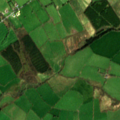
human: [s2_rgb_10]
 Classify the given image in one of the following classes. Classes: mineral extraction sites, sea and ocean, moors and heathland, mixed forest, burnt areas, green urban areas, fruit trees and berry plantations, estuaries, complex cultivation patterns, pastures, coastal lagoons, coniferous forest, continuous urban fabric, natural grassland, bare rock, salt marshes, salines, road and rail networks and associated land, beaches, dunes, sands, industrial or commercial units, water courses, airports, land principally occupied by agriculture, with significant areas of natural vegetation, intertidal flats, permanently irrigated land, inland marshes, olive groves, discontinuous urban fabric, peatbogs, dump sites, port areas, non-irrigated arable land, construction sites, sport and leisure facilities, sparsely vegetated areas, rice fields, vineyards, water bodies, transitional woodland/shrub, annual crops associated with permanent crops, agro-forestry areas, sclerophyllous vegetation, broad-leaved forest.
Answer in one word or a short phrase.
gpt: pastures, coniferous forest, transitional woodland/shrub